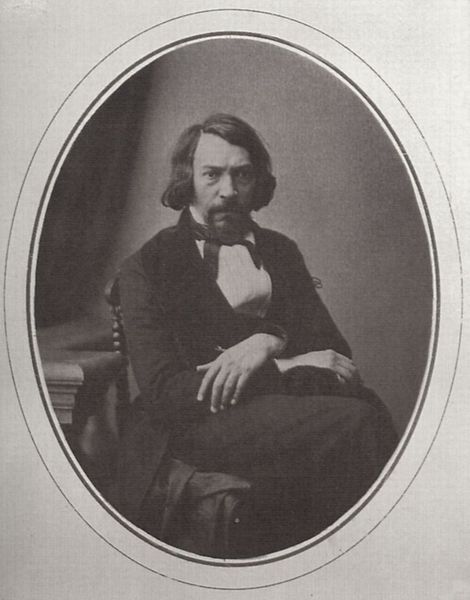
Titel: Der Publizist Aleksej Stepanovic Homjakov. Moskau
Künstler: Karl August Bergner
Schlagwörter: dunkel, hand, mann, weiß, sitzen, finger, frisur, grau, haar, hell, hintergrund, holz, licht, mund, nase, schwarz, stirn, stuhl, tisch, zeichnung, blick, schleife, anzug, bart, hemd, hose, jacke, schnurrbart, arm, arme, augen, falten, gesicht, kragen, lang, rahmen, samt, vollbart, bildnis, blicken, hals, herr, hände, portrait, porträt, rückenlehne, vorhang, brüstung, auge, haare, lange haare, mantel, sessel, sitzend, stoff, locke, locken, scheitel, oval, rund, bein, bücher, lehne, sitz, halsband, monochrom, rand, sepia, frack, gefaltet, ernst, seitenscheitel, grimmig, halstuch, sitzt, stuhllehne, angelehnt, atelier, geländer, knie, fliege, jackett, schnauzer, foto, fotografie, photographie, schwarz weiss, photo, sims, verschränkt, frontalansicht, portät, smoking, wrack, binde, überschlagen, halsbinde, sitzender, überkreuzt, studio, passepartout, haa, ellipse, hend, überkreuz, gekreuzte hände, portrati, übereinander geschlagen, geländer7gesims, mann sitzend, glatte haare